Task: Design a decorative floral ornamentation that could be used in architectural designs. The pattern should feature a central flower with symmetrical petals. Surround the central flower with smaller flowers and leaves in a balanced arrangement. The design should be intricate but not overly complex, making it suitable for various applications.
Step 1446:
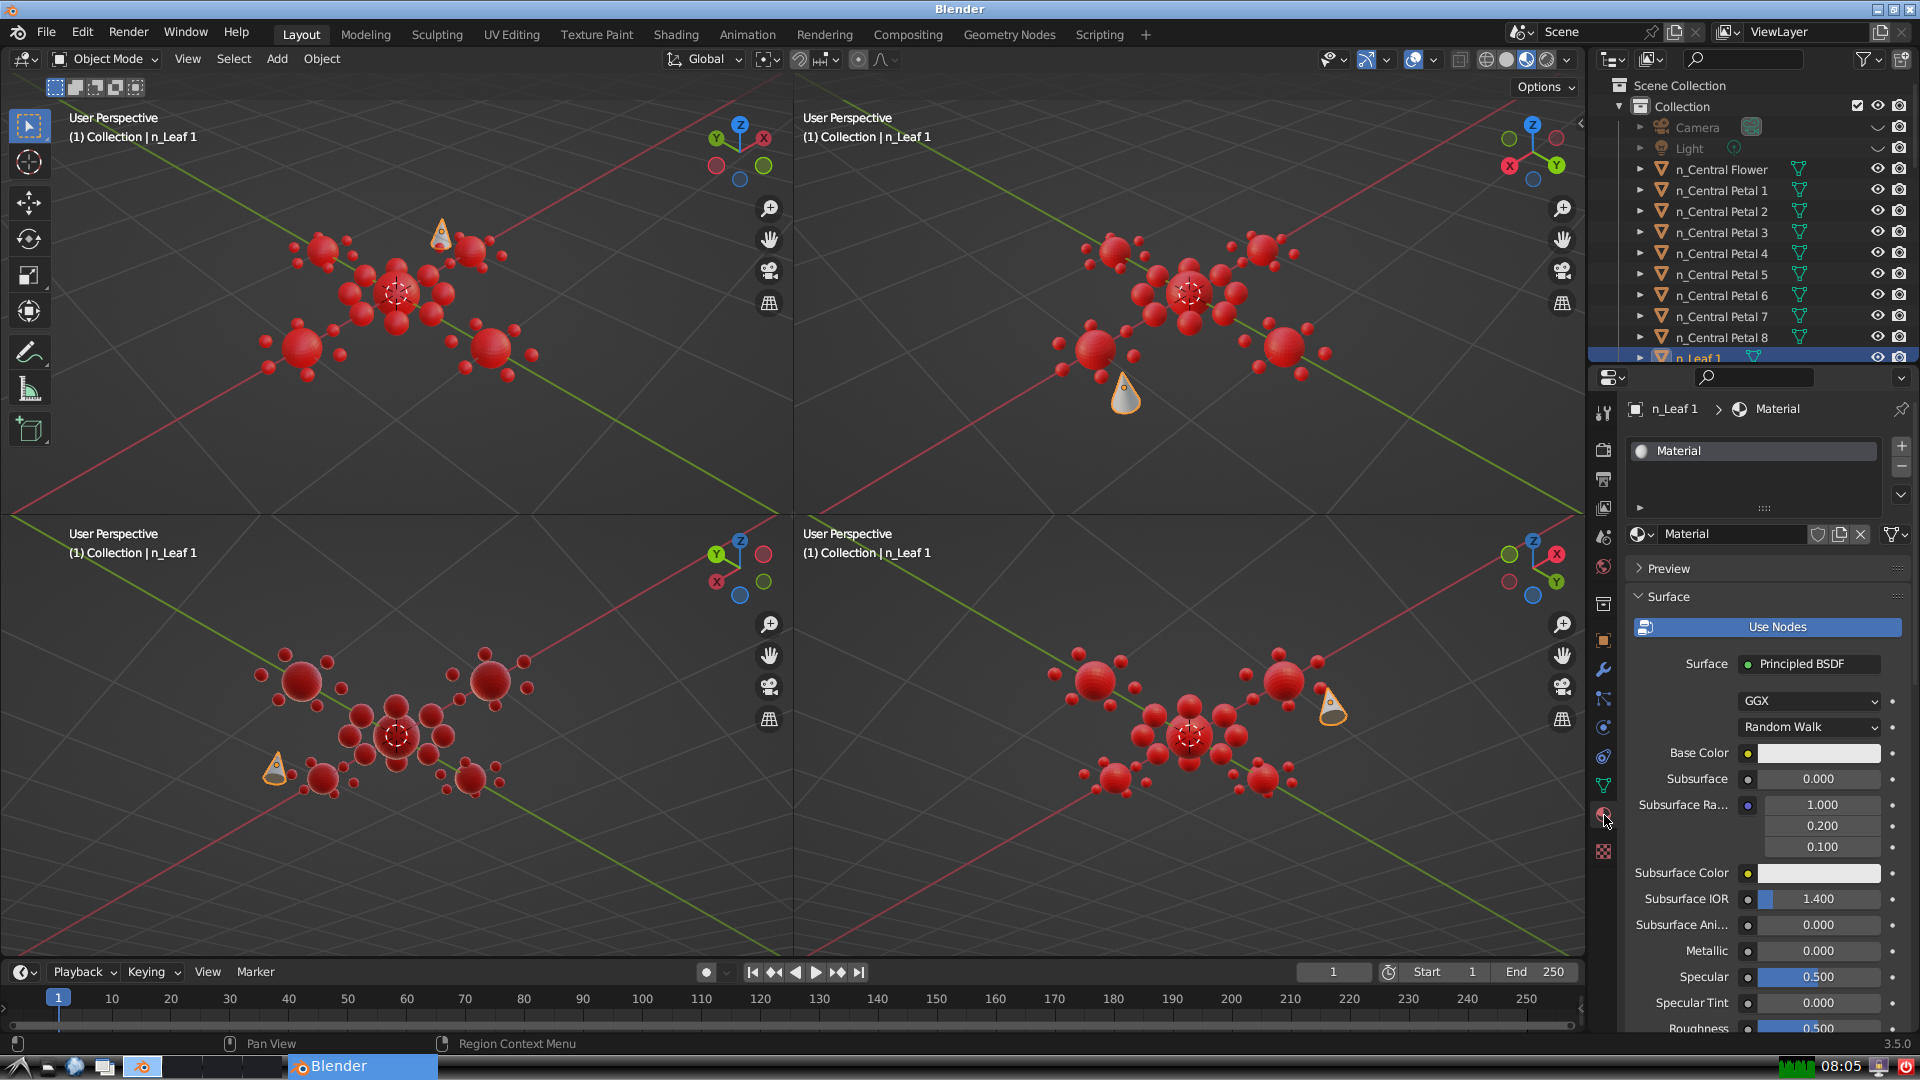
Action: {"mouse_move": [1706, 531]}